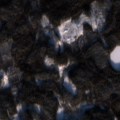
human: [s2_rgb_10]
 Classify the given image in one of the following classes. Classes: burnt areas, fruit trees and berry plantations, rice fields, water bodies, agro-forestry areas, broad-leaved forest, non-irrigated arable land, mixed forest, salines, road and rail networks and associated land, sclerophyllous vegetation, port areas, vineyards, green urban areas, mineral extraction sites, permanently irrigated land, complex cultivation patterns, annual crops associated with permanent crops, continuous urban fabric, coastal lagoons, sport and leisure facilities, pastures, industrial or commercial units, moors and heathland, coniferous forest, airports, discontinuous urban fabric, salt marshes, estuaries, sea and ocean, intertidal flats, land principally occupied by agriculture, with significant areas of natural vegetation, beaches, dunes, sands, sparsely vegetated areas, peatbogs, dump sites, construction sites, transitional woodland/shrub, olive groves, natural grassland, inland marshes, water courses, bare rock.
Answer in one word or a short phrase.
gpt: coniferous forest, mixed forest